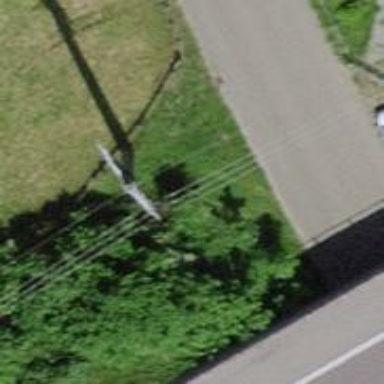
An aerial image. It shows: Concrete power pole.